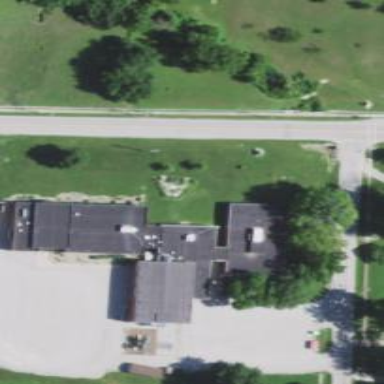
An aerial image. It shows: School.